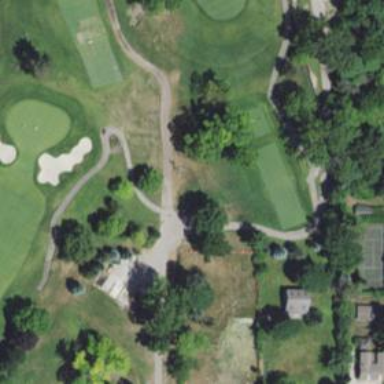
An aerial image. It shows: Path designated for golf carts.